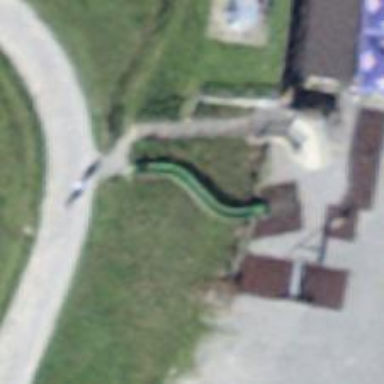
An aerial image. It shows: Playground with slide.